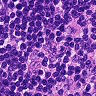
Metastatic tissue present: no